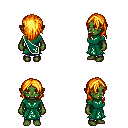
a pixel art fantasy rpg character, female body template, orc, green skin, sash dress, metal pants, light blonde long hairstyle, four views (front, back, left, right), 2x2 character sprite sheet, small pixel art, hard edges, no anti-aliasing